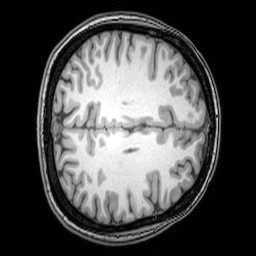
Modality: T1w
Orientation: axial
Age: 22
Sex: female
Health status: healthy
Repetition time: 0.081 s
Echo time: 0.037 s